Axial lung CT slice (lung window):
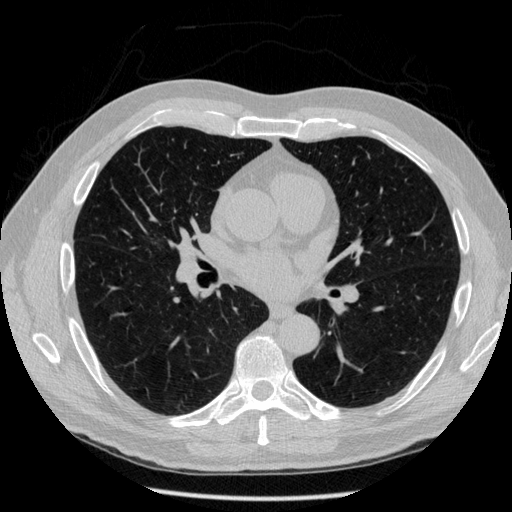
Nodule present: no